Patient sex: F
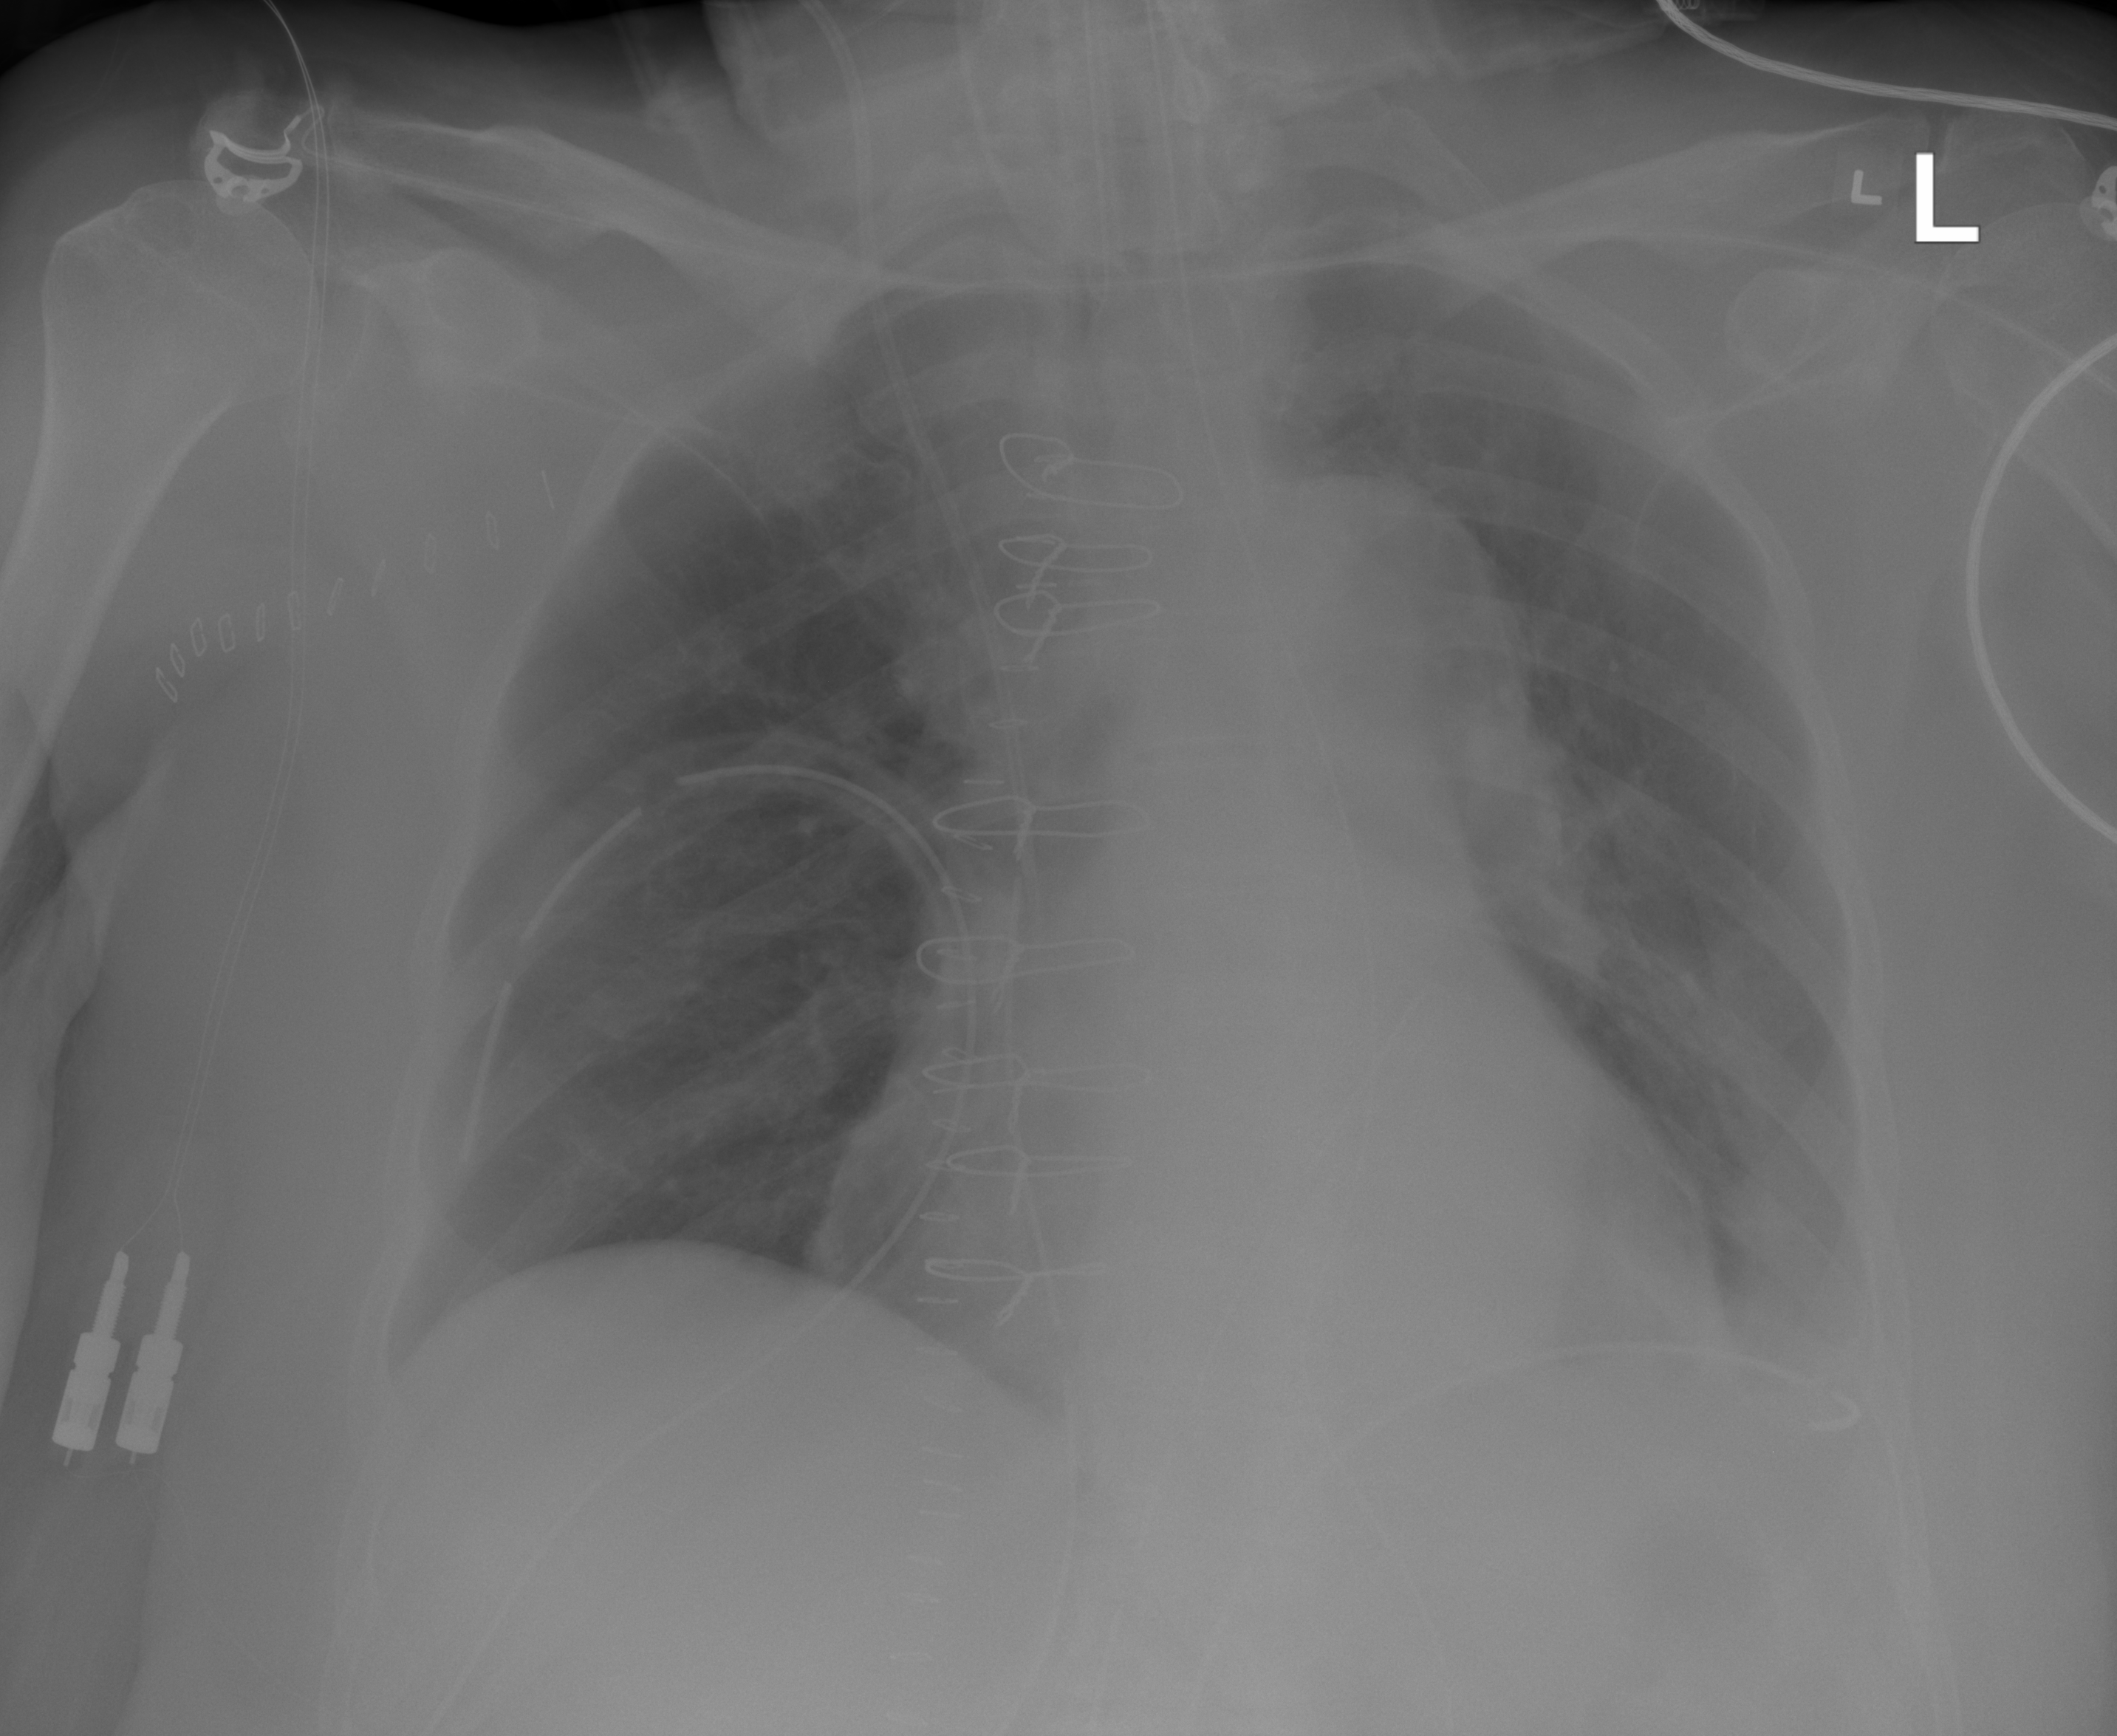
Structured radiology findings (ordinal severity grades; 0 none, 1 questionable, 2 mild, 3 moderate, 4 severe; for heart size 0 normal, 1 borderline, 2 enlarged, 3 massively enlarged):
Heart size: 2
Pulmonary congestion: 1
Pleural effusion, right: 0
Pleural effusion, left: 1
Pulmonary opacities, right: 0
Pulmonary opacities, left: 0
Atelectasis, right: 0
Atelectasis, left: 2